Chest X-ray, PA view. Patient: 56 years old, sex M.
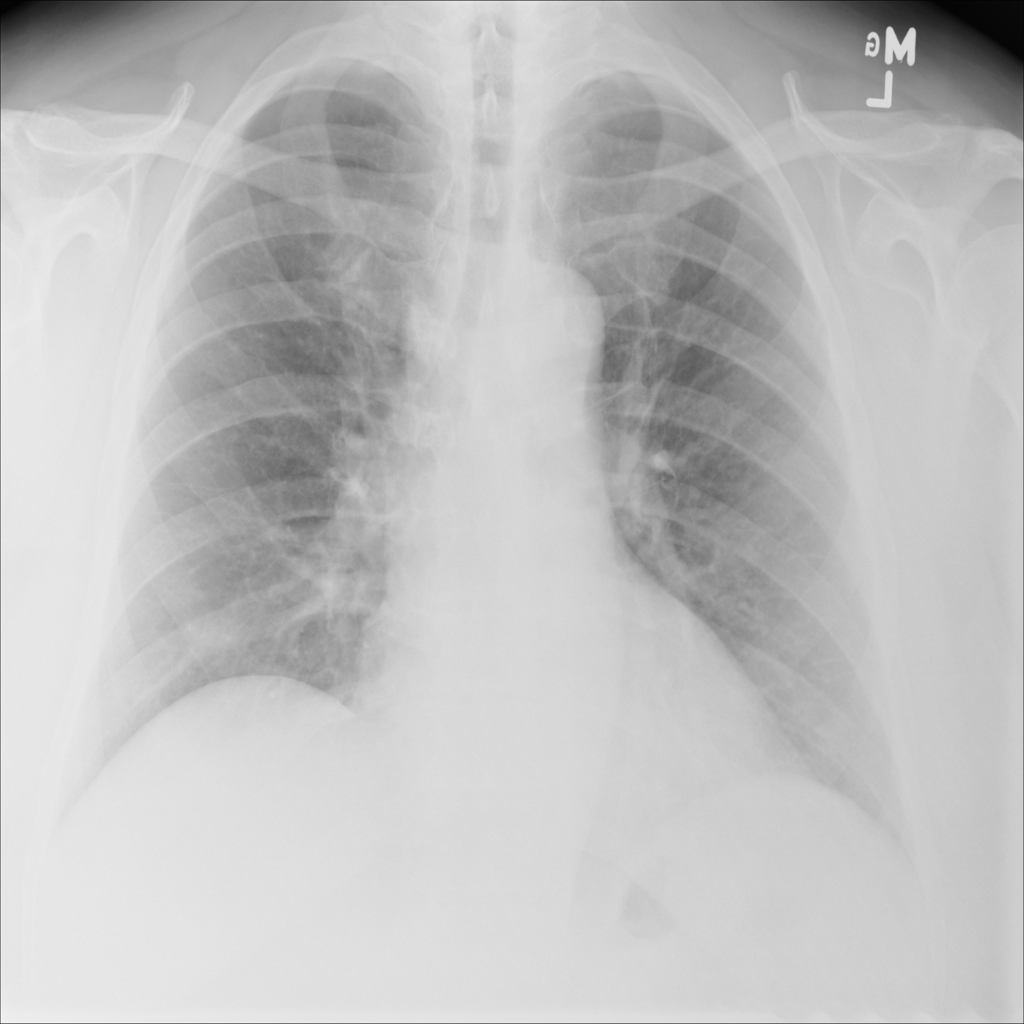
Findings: No Finding